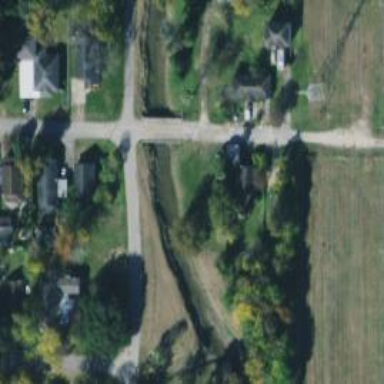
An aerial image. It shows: Residential road with bridge.